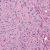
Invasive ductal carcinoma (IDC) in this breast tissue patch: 0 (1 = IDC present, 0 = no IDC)